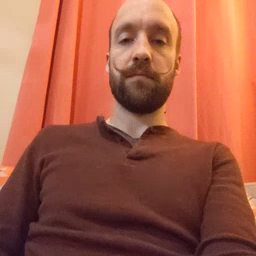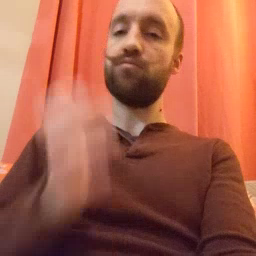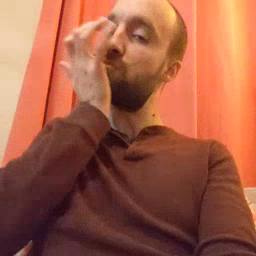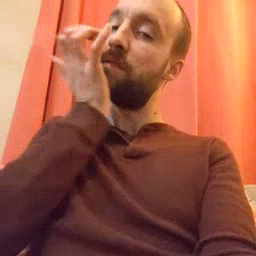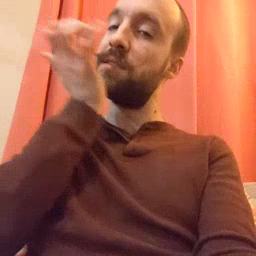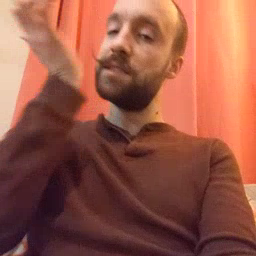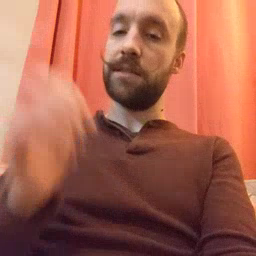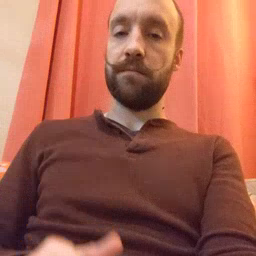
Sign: grass